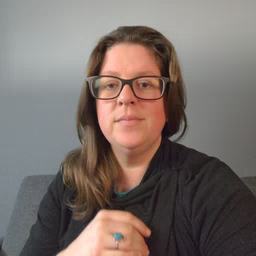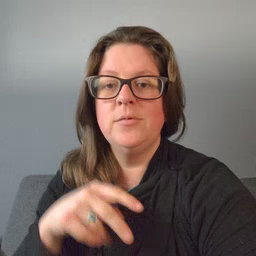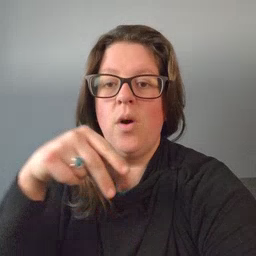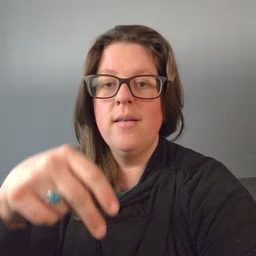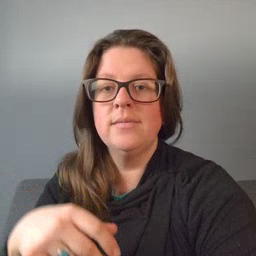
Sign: ride